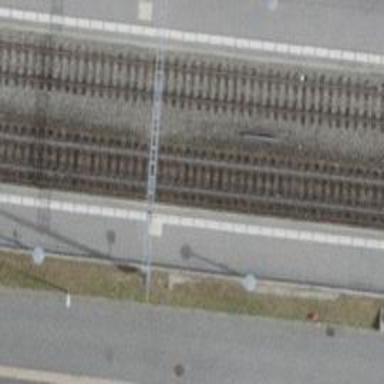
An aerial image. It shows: Solitary milestone along the railway.